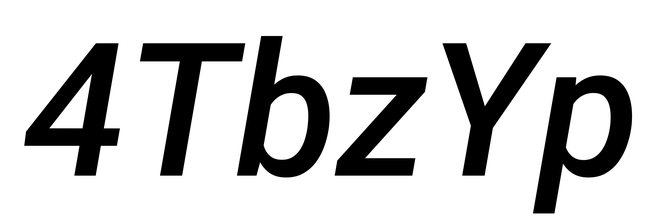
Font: Roboto-Italic_Medium_Italic